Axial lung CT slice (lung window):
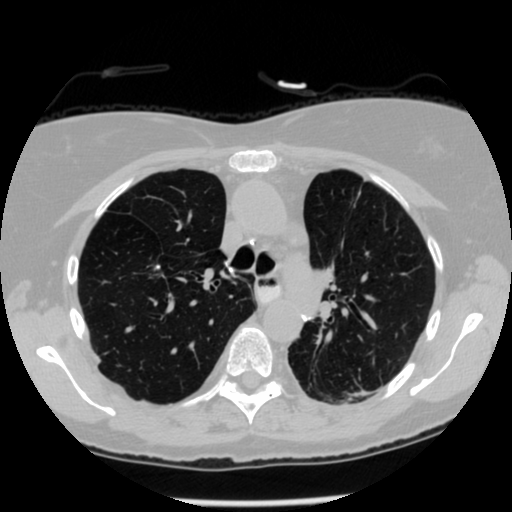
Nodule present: no